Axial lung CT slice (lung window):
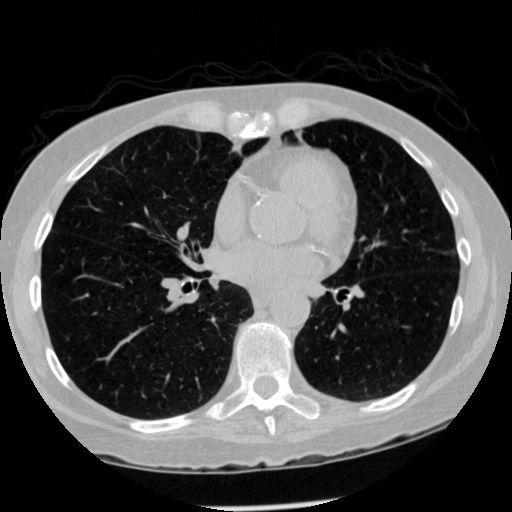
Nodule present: no